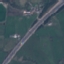
Land use / land cover class: Highway